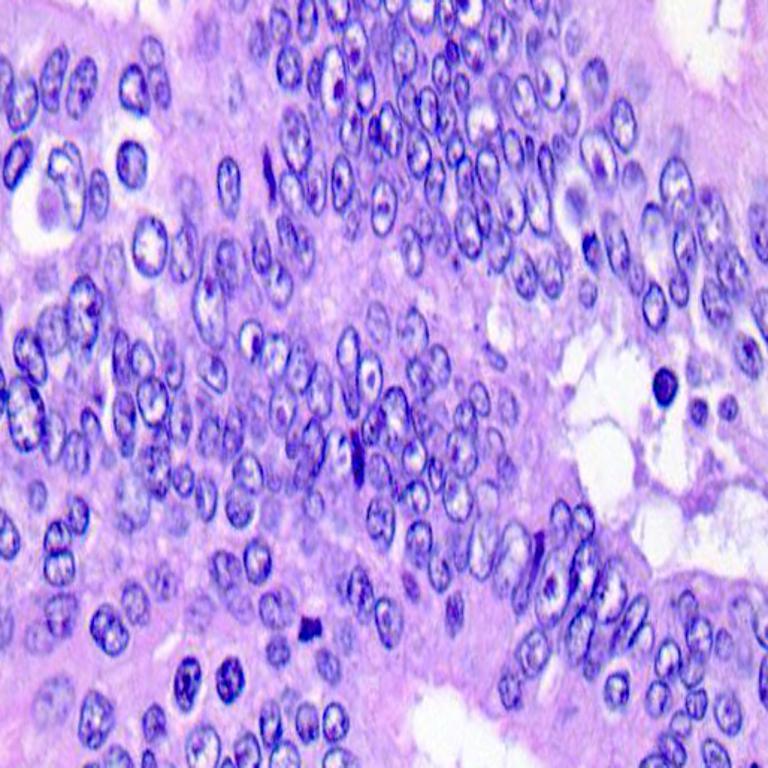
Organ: colon
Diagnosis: adenocarcinomas